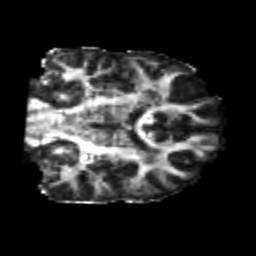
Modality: FA
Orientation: coronal
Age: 25
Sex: male
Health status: healthy
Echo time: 0.074 s